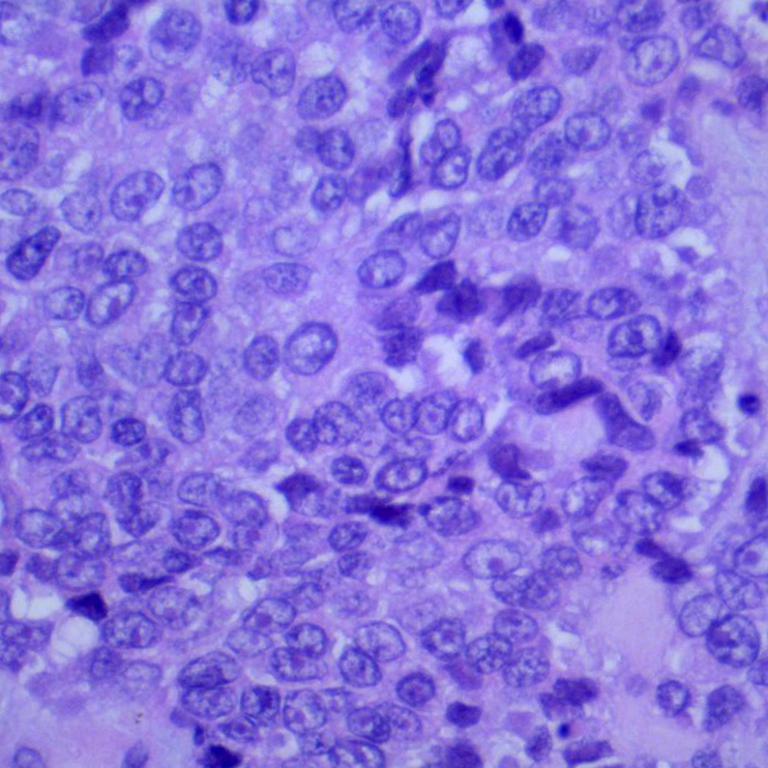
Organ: lung
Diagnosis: squamous carcinomas